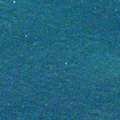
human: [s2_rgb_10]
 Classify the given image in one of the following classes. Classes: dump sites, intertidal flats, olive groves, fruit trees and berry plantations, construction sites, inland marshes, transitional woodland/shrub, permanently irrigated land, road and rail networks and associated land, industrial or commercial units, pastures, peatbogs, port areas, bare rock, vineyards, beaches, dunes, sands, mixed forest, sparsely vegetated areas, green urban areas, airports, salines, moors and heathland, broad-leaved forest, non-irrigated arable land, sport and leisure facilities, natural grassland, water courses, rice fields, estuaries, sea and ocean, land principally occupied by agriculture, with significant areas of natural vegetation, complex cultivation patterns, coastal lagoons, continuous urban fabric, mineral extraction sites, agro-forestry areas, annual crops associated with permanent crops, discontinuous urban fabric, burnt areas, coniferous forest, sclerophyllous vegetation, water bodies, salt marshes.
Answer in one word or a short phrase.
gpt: sea and ocean